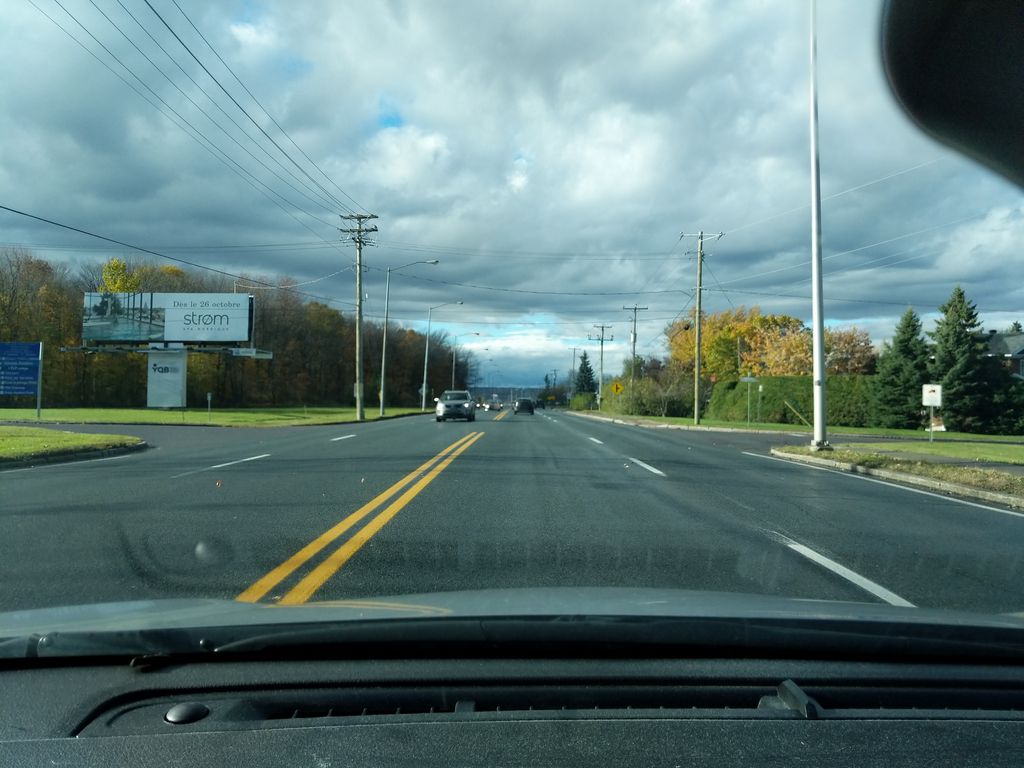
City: quebec_city